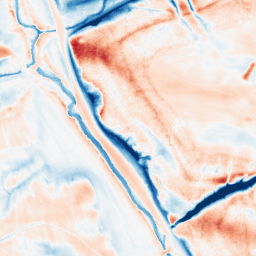
Category: classical
Decomposition family: gaussian_anisotropic
Decomposition parameters: sigma_x: 5
sigma_y: 10
Upsampling method: quintic
Upsampling parameters: scale: 4
Upsampling scale: 4